Aerial crown-view tile of a tropical tree (Barro Colorado Island, Panama), acquired 20240918:
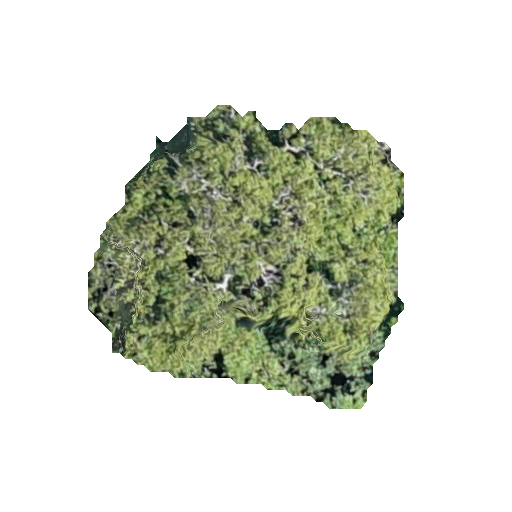
Species: Lonchocarpus heptaphyllus
GBIF accepted scientific name: Lonchocarpus heptaphyllus
Crown area: 112.117 m²